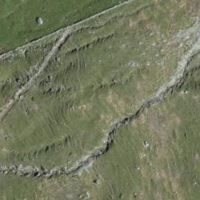
EUNIS habitat code: 23
Species observed at this site:
Caltha palustris